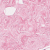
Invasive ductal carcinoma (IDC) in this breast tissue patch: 0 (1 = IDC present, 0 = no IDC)